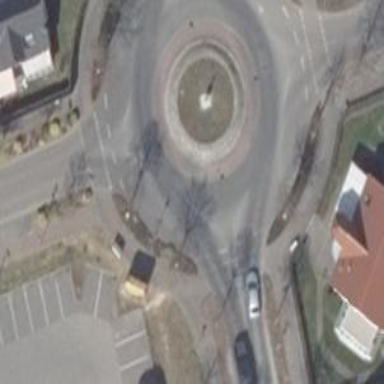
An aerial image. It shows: Tertiary road with asphalt surface leading to roundabout junction.